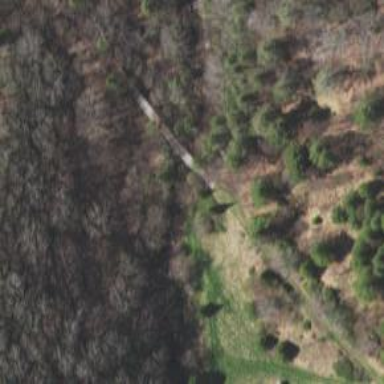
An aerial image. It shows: Excellent visibility path running parallel to abandoned railway on trestle bridge.